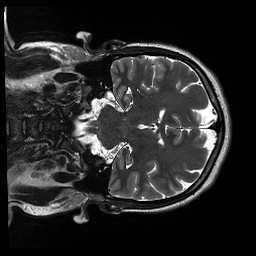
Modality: T2w
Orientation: coronal
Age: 22
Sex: male